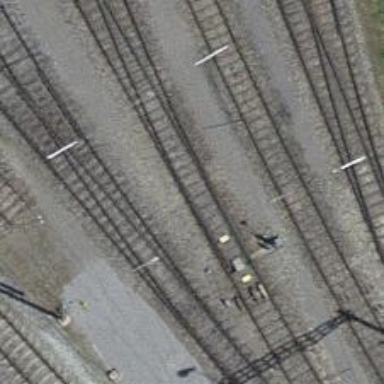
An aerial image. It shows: Railway switch.